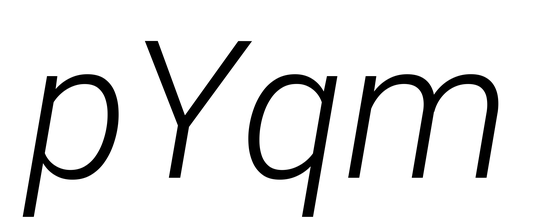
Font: Roboto-Italic_Light_Italic